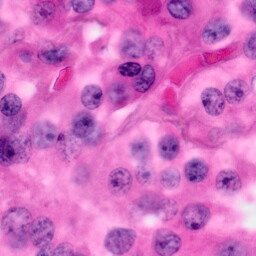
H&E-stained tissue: Pancreatic